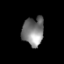
Tissue: prostate
Cell type: T cells
Senescence score: 0.7042
Nuclear area (px): 600
Mean DAPI intensity: 126.133